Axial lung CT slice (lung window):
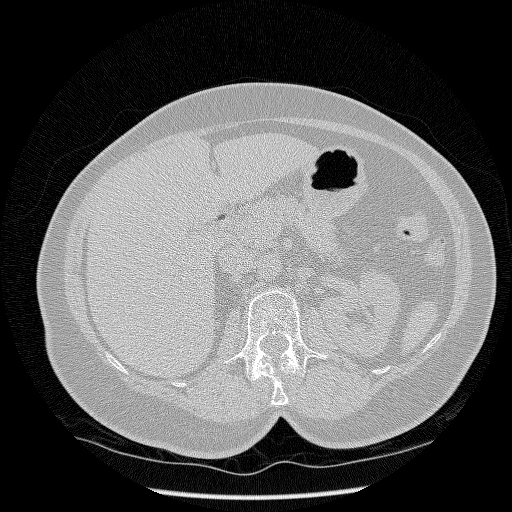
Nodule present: no